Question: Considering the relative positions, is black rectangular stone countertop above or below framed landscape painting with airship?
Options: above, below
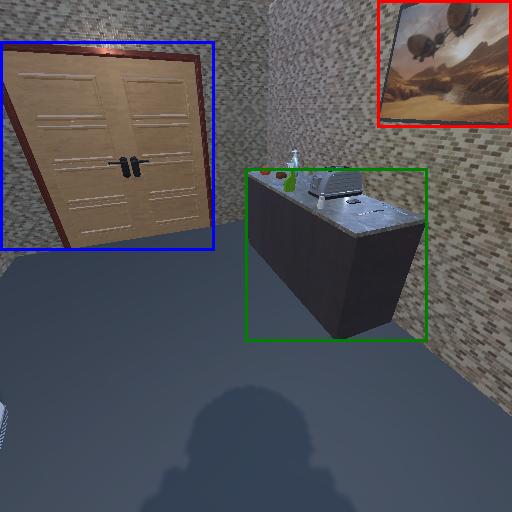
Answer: above